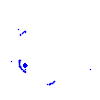
Particle: kaon